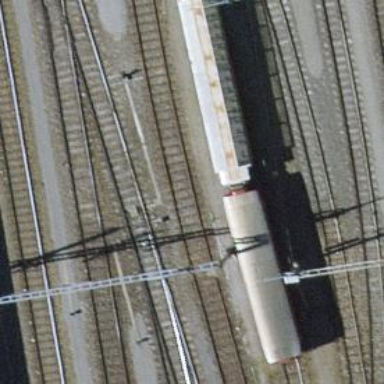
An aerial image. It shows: Railway switch.